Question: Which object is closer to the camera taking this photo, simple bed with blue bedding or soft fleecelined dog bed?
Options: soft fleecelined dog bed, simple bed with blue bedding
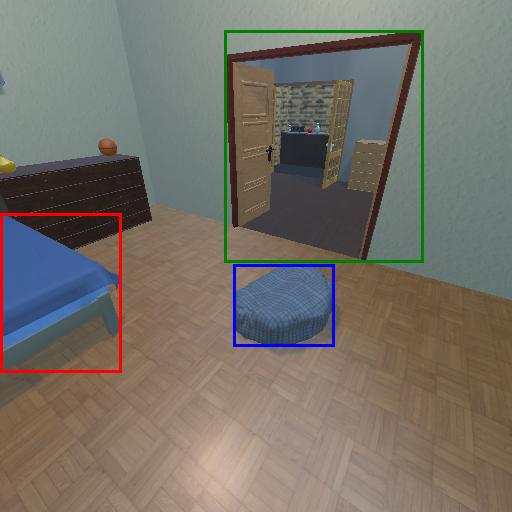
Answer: soft fleecelined dog bed